Field crop: maize
Growth stage: 1
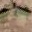
Species: atriplex